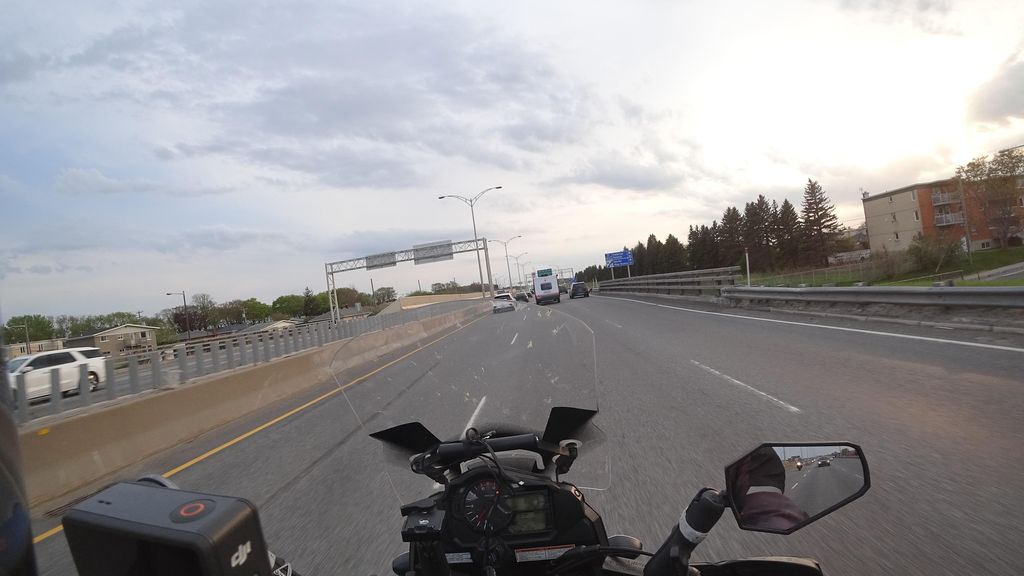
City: quebec_city